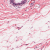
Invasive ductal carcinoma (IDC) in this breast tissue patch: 0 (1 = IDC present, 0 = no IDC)